Question: Which one is the correct way to show a RE union 0+1? I saw this two ways but I think both are correct. If both are correct why to complicate things?

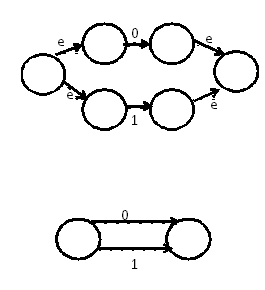
Answer: They are both correct, as you stated.
The first one looks like it was generated using a set of standard rules -- in this case, it's overkill (and just looks silly), but in more complicated cases it's easier to follow easy rules than to hold the whole thing in your head and write an equivalent NFA from scratch.
In general, an NFA can be rewritten such that it has a single final state (obviously there's already only one start state).
Then, two NFAs in this form can be combined in such a way that the language they accept when combined is the union of the languages they accept individually -- this corresponds to the or ('+') in a regular expression. To combine the NFAs in this way, simply create a new node to act as the start state and connect it with e-transitions to the start states of the two NFAs.
Then, in order to neatly end the NFA in a single final state (so that we can use this NFA recursively for other unions if we want), we create an extra node to serve as the unified final state and e-connect the old final states (which lose their final status) to it.
Using the general rules above, it's easy to arrive at the first diagram (two NFAs unioned together, the first matching '0', the other '1') -- the second is easy to arrive at via common sense since it's such a simple regex ;-)